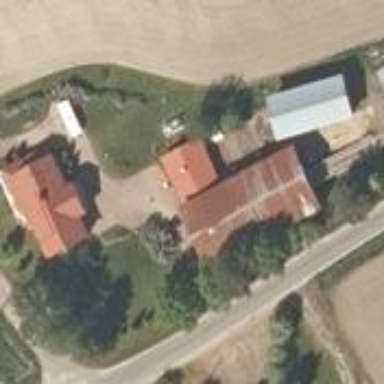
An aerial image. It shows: Farmyard area.